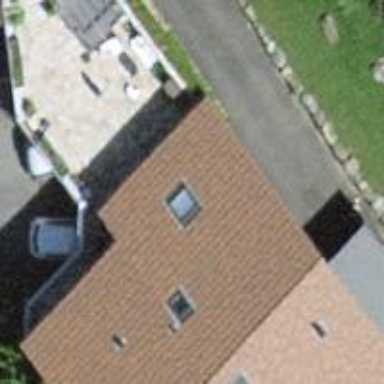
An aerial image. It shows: Simple house.